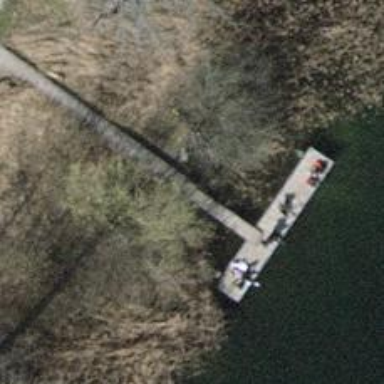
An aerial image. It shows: Pier made for path by the road.